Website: bh-photo
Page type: address-validator
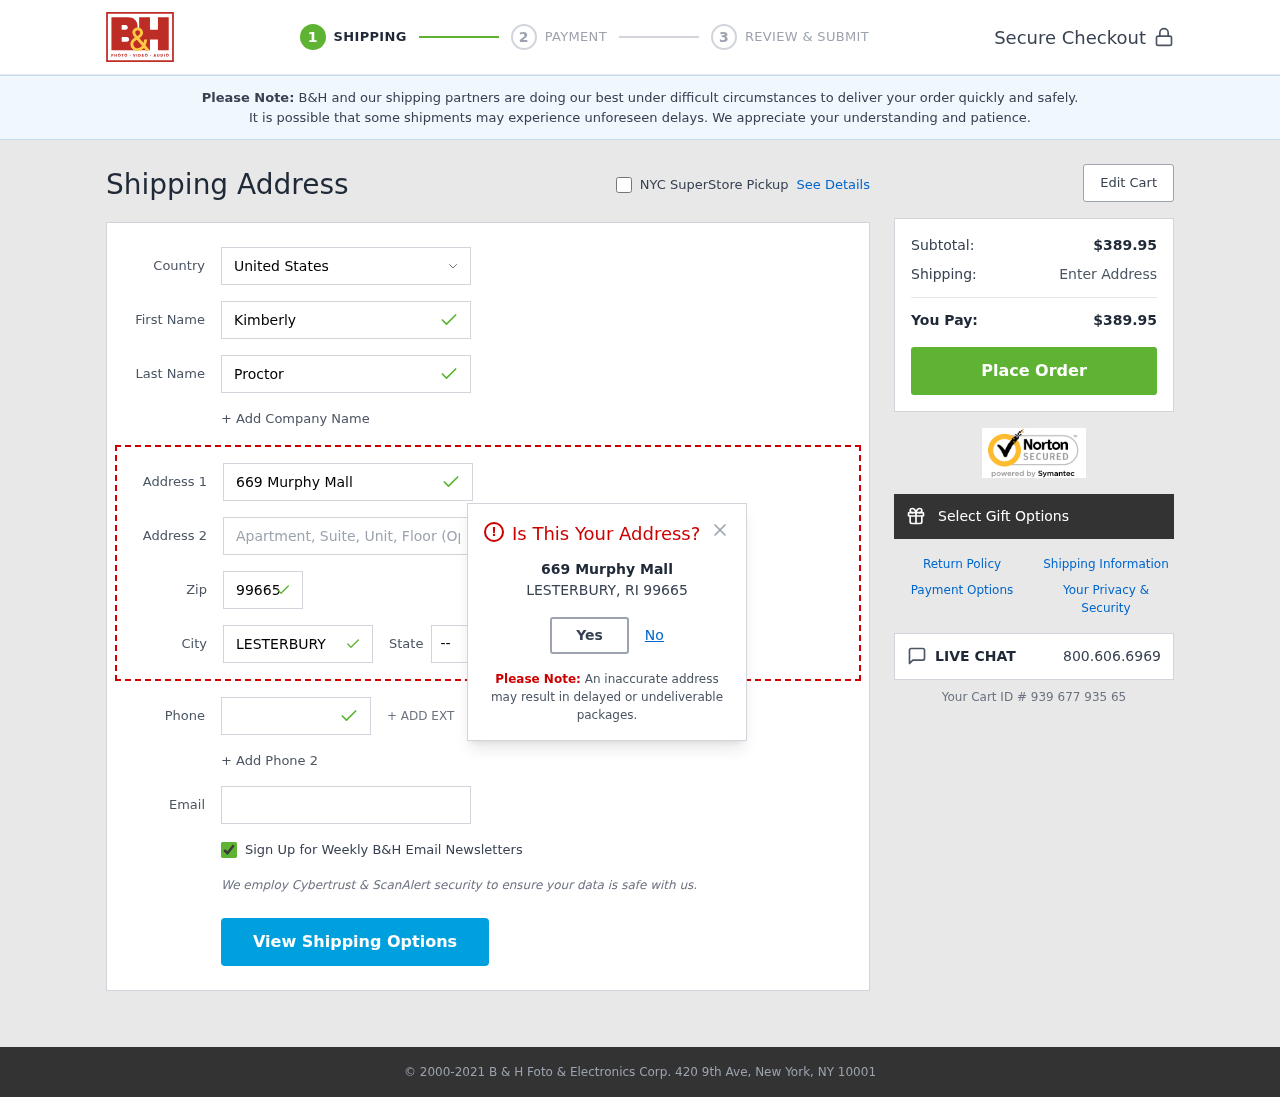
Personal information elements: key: PII_CITY
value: Lesterbury
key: PII_COUNTRY
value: United States
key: PII_EMAIL
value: kimberly.proctor@yahoo.com
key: PII_FIRSTNAME
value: Kimberly
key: PII_LASTNAME
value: Proctor
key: PII_PHONE
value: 9296865540
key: PII_POSTCODE
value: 99665
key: PII_STATE_ABBR
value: RI
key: PII_STREET
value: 669 Murphy Mall
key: PII_CITY_MODAL
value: LESTERBURY
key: PII_POSTCODE_FULL
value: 99665
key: PII_POSTCODE_NUMERIC
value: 99665
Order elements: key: ORDER_SUBTOTAL
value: $389.95
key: ORDER_TOTAL
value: $389.95
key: ORDER_ID
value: Your Cart ID # 939 677 935 65